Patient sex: F
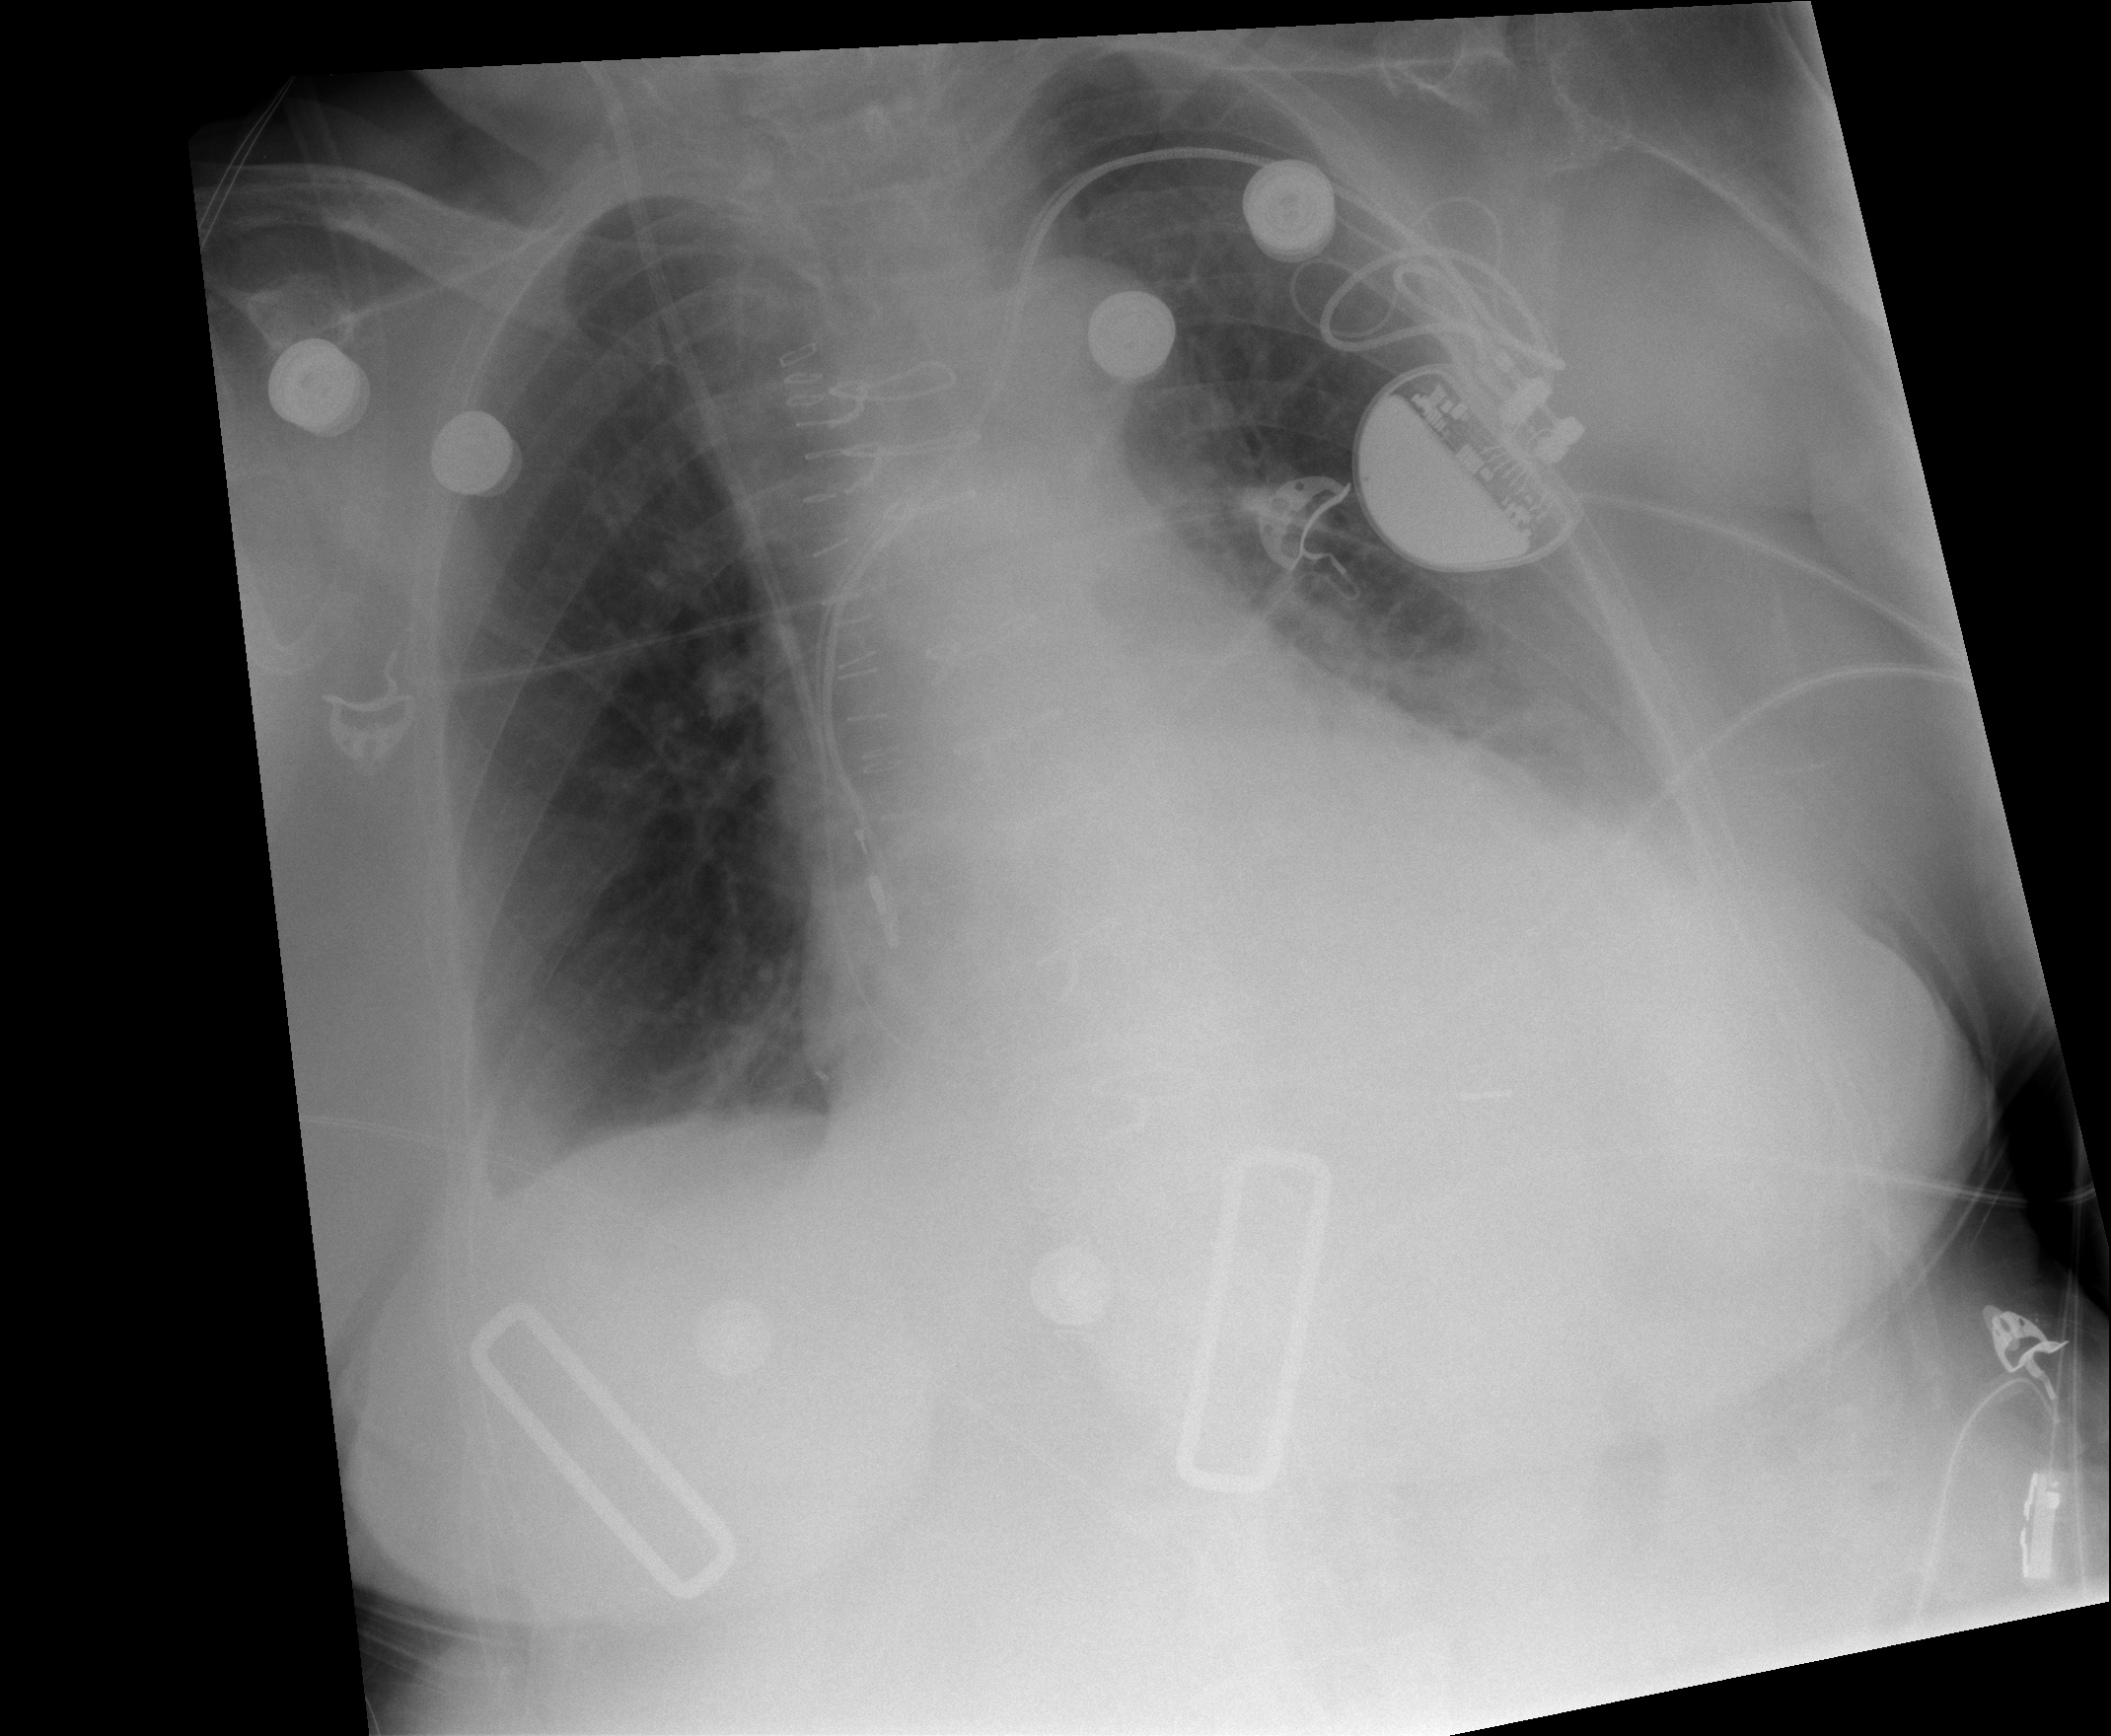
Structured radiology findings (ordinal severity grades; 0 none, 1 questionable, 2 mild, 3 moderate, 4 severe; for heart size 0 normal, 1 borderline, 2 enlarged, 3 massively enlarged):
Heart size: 2
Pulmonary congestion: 0
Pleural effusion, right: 1
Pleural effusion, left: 2
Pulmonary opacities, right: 0
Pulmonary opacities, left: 0
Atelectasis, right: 1
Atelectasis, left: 2